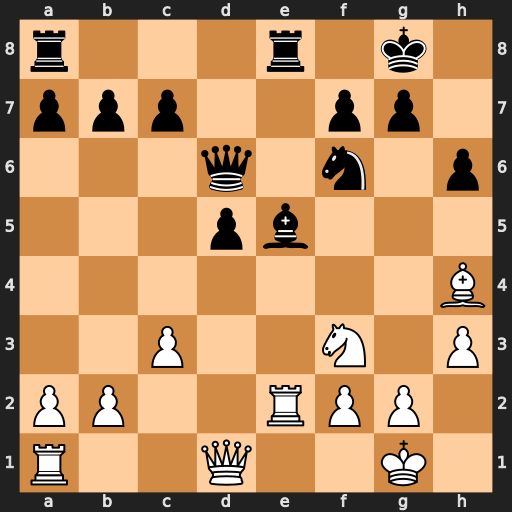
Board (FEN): r3r1k1/ppp2pp1/3q1n1p/3pb3/7B/2P2N1P/PP2RPP1/R2Q2K1
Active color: w
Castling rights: -
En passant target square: -
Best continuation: Nxe5 Rxe5 Bg3